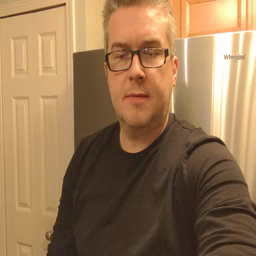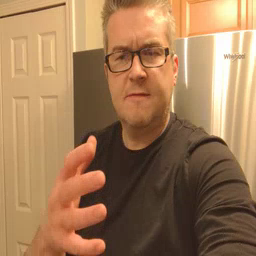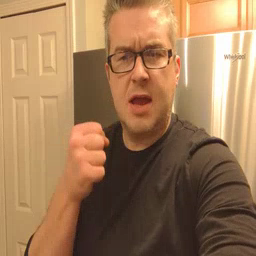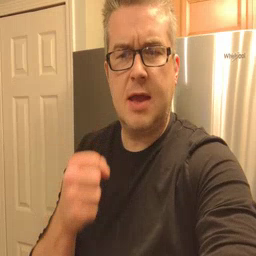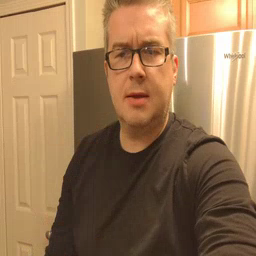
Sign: fast